Interaction volume radius: 10 \u00c5
Interaction volume height: 15 \u00c5
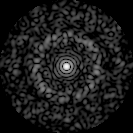
Disorder parameter: 0.8562